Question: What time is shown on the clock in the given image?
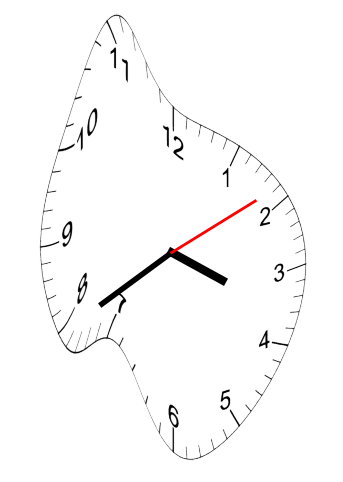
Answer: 03:39:09